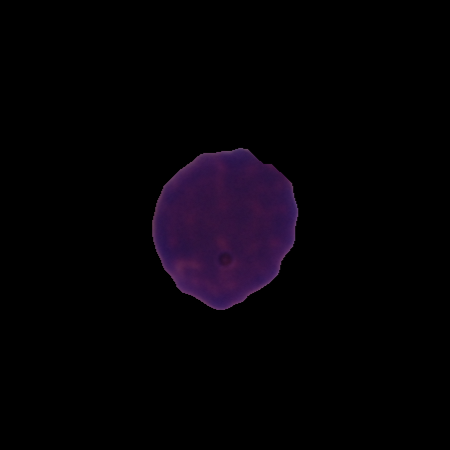
Label: healthy